Question: I require my plot - actually 4 plots in one - to show markers and a line joining the markers.
I am familiar with the command to achieve this - here are 2 of the plots
'''
for i in range(30):
plt.plot(x2[i+0],y2[i+0],'go-',label='HAlpha'if i == 0 else "")
for i in range(10):
plt.plot(x3[i+0],y3[i+0],linestyle ='-' ,label='length 1 Re'if i == 0 else "",markersize=5,color='b',marker='^')
'''
However in the uploaded plot nothing I have tried works to join the markers. In searching this question I read having a nan value or zero value can upset the joined markers but I tried removing the x=0 point without success.
galaxyCOG.png

many thanks
Greg
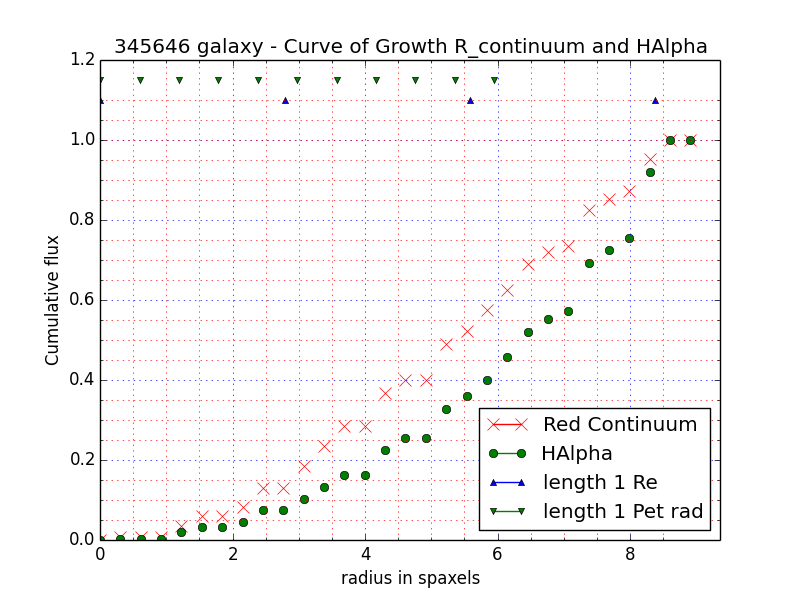
Answer: When you put the plot command inside the loop, you are creating a new line for each data point instead of the series. Since a line plot of only a singe data point cannot have any connections, you get only the markers. Try taking the plot command out of the loop (this will simplify your labeling as well).
'''
for i in range(30):
plt.plot(x2[i+0],y2[i+0],'go-',label='HAlpha'if i == 0 else "")
'''
to
'''
plt.plot(x2, y2, 'go-', label='HAlpha')
'''